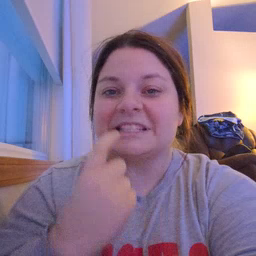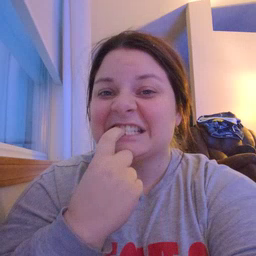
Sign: tooth